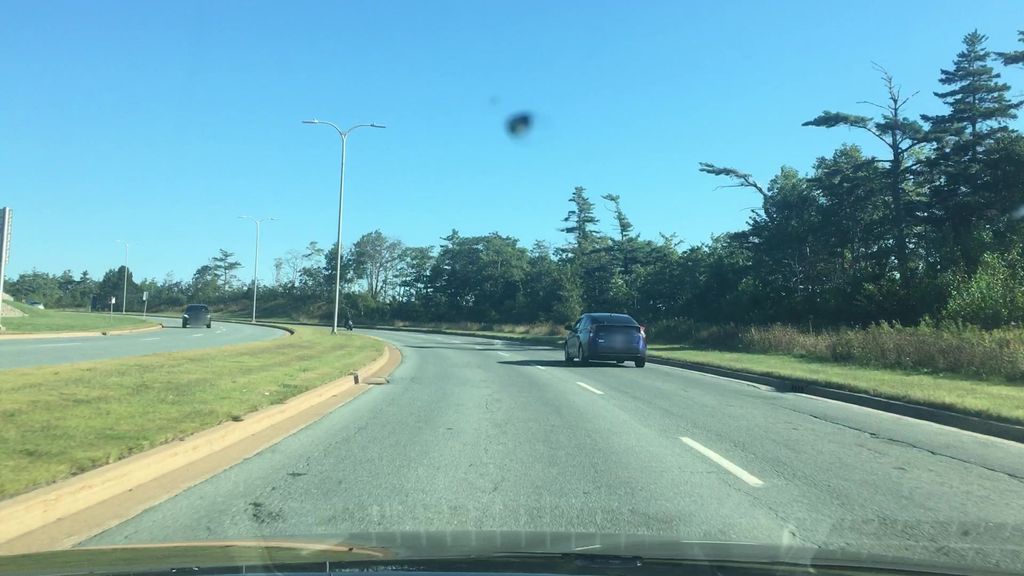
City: halifax